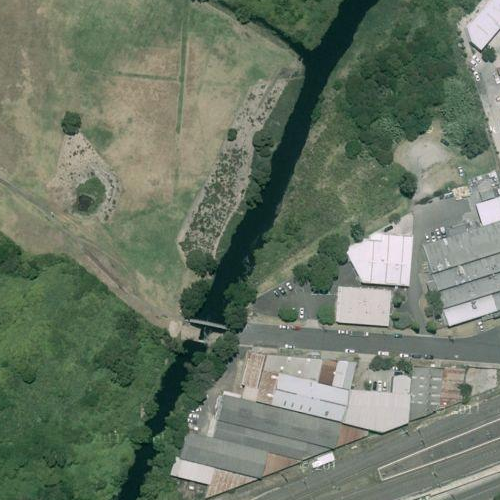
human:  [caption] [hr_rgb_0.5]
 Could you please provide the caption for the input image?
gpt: Many white boats on the wide river with a highway beside .

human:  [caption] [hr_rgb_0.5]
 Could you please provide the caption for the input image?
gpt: A very wide river with many boats on it and a highway beside .

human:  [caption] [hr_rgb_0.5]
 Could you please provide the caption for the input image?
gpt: A very wide river with many white boats on it while a highway passed by .

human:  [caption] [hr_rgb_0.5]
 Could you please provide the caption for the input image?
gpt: There are many white boats on the wide river while a highway passed by .

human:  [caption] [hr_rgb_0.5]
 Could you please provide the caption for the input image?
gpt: This is a wide river with many boats on it while a highway passed by .